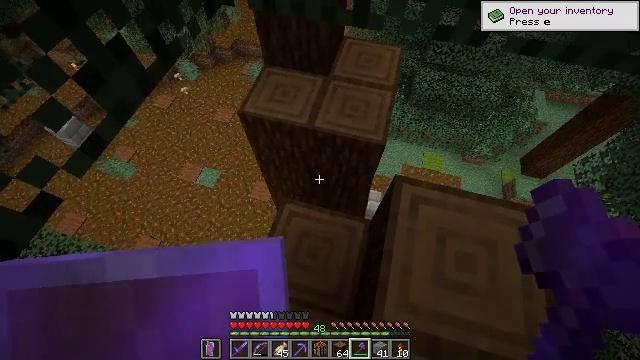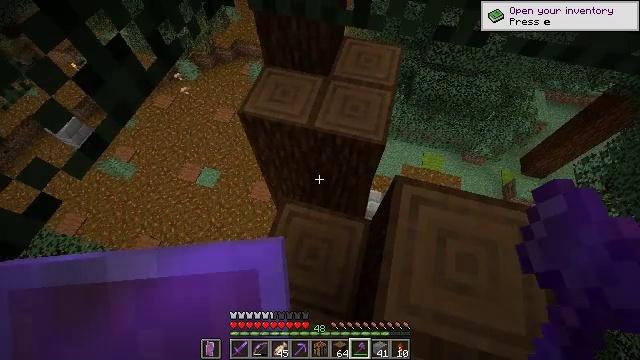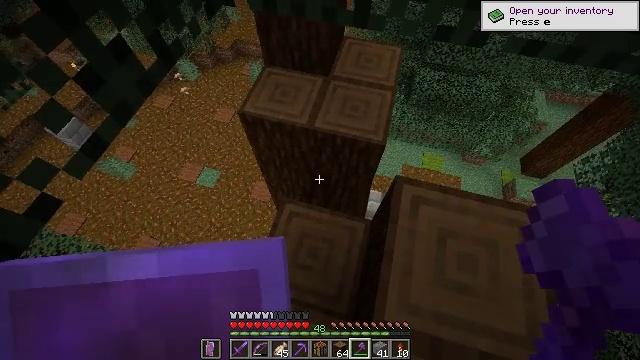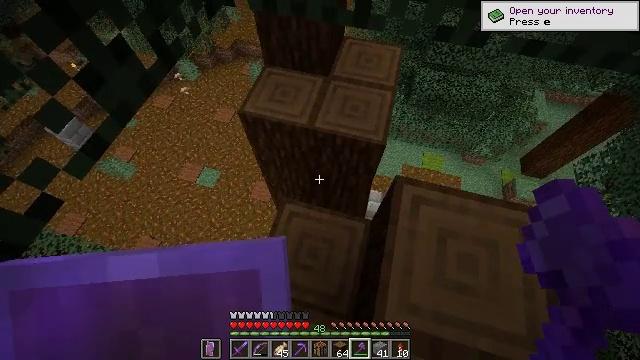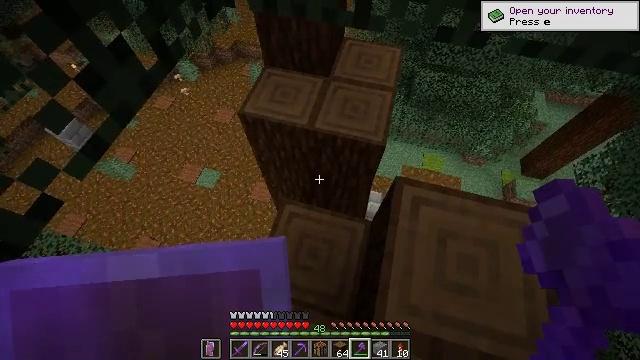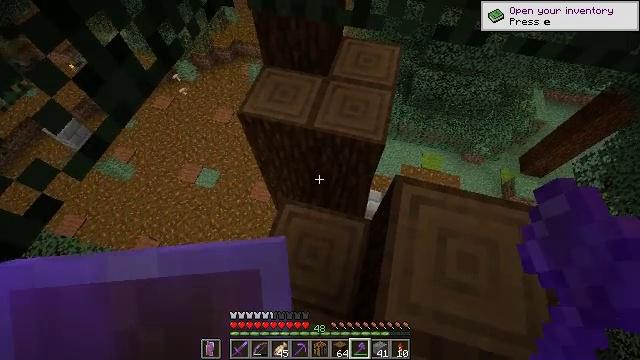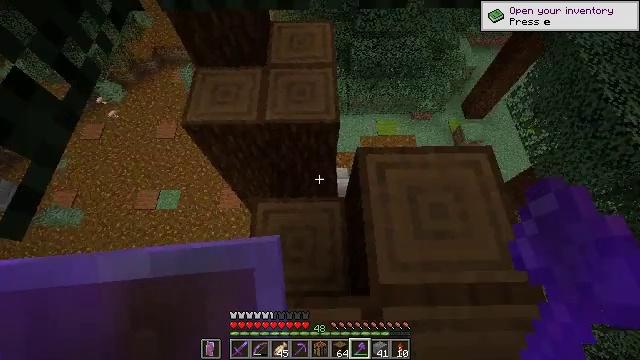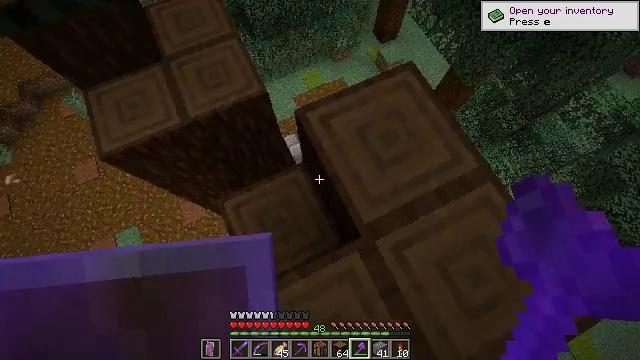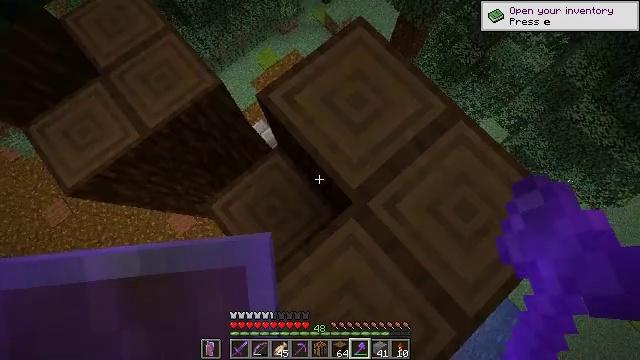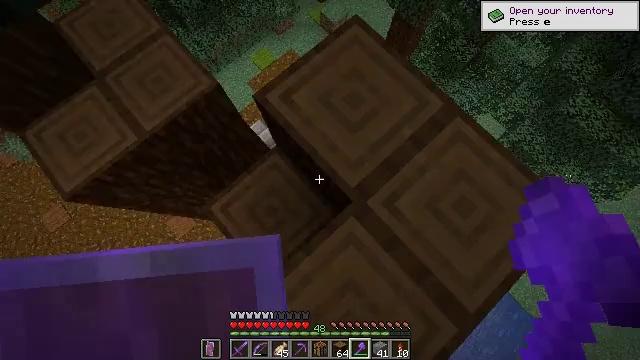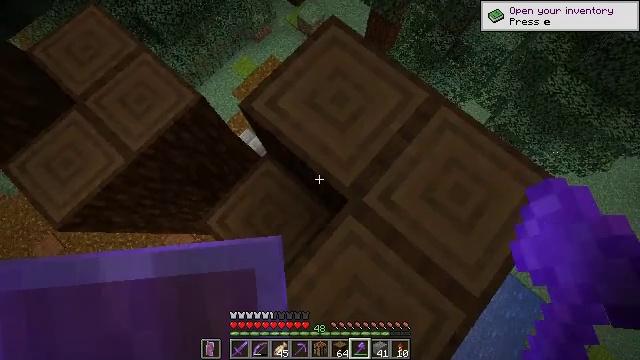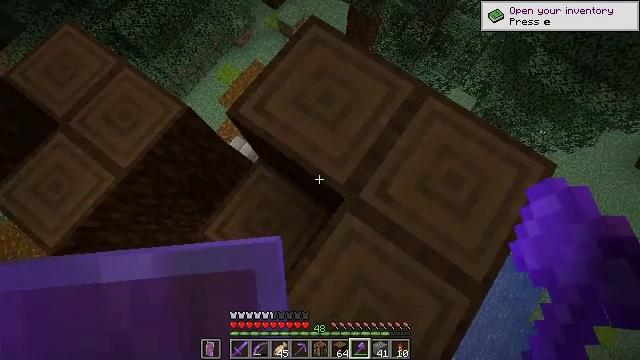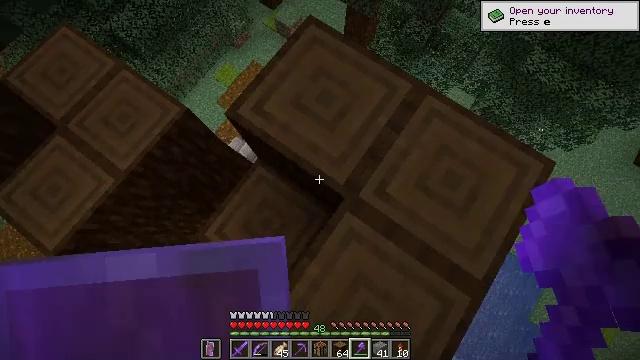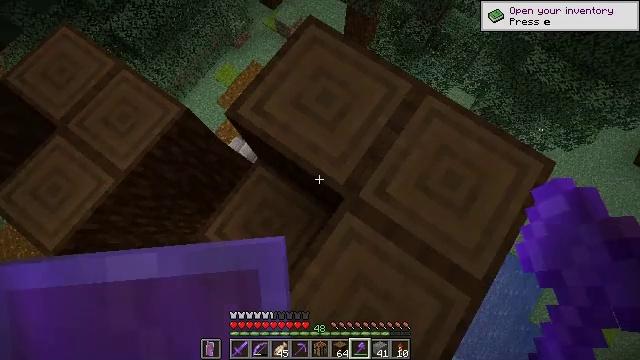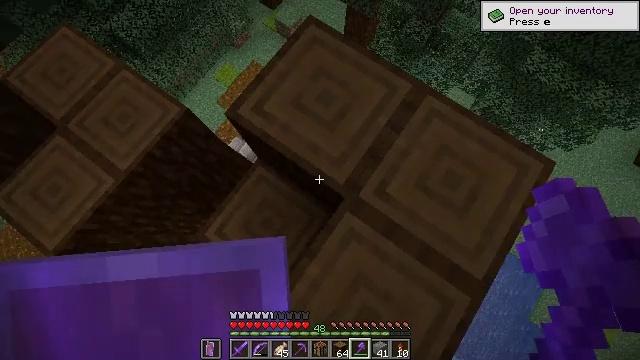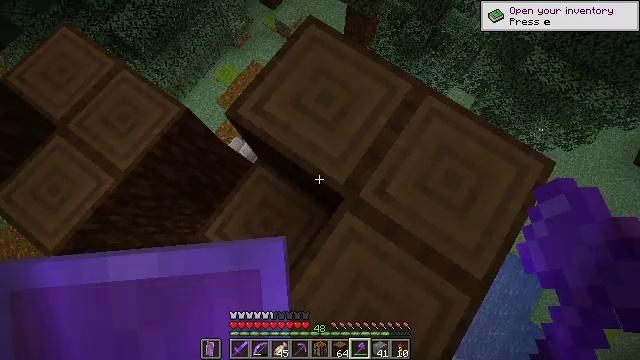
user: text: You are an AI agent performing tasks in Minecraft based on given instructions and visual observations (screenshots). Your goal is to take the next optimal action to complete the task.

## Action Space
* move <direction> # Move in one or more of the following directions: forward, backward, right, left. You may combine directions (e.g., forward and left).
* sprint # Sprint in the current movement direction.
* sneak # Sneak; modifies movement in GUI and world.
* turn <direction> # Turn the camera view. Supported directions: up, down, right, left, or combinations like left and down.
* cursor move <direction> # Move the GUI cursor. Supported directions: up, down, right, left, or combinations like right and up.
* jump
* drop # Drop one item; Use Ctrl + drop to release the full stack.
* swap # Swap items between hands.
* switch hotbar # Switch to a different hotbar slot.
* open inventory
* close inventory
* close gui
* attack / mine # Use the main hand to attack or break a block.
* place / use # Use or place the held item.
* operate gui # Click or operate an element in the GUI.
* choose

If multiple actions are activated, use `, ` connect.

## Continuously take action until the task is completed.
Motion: motion action
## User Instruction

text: Collect spruce log for building materials.
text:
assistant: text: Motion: no_op
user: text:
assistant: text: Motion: no_op
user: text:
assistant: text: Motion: no_op
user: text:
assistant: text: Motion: no_op
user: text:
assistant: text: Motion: no_op
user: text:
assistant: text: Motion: turn right and down
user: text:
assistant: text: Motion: turn right and down
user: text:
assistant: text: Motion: turn right and down
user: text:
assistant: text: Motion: turn right
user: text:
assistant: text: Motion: turn right
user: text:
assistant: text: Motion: turn right
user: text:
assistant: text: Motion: no_op
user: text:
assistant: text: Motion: no_op
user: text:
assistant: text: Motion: no_op
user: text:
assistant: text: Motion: no_op
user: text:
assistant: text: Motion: no_op
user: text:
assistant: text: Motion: turn left
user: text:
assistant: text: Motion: turn left and up
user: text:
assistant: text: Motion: turn left
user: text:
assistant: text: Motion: turn left and up
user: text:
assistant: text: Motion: turn left and up
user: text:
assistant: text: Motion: attack / mine
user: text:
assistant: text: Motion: attack / mine
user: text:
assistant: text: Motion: attack / mine
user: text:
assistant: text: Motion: attack / mine
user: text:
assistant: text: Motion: attack / mine
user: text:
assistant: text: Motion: attack / mine
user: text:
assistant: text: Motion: attack / mine
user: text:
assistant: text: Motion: attack / mine
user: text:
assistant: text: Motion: attack / mine